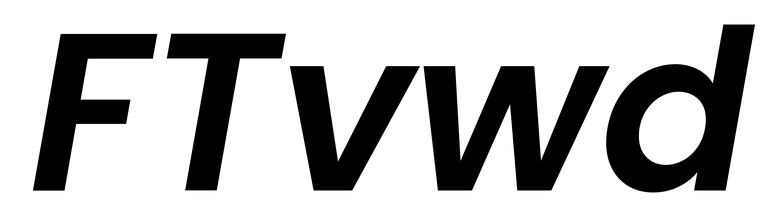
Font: Poppins-SemiBoldItalic